Field crop: maize
Growth stage: 2
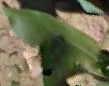
Species: maize